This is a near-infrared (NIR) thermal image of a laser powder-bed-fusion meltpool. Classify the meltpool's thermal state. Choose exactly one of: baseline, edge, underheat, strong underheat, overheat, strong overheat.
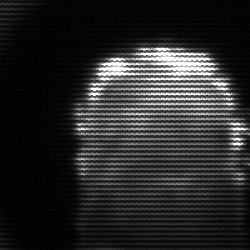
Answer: baseline